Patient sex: M
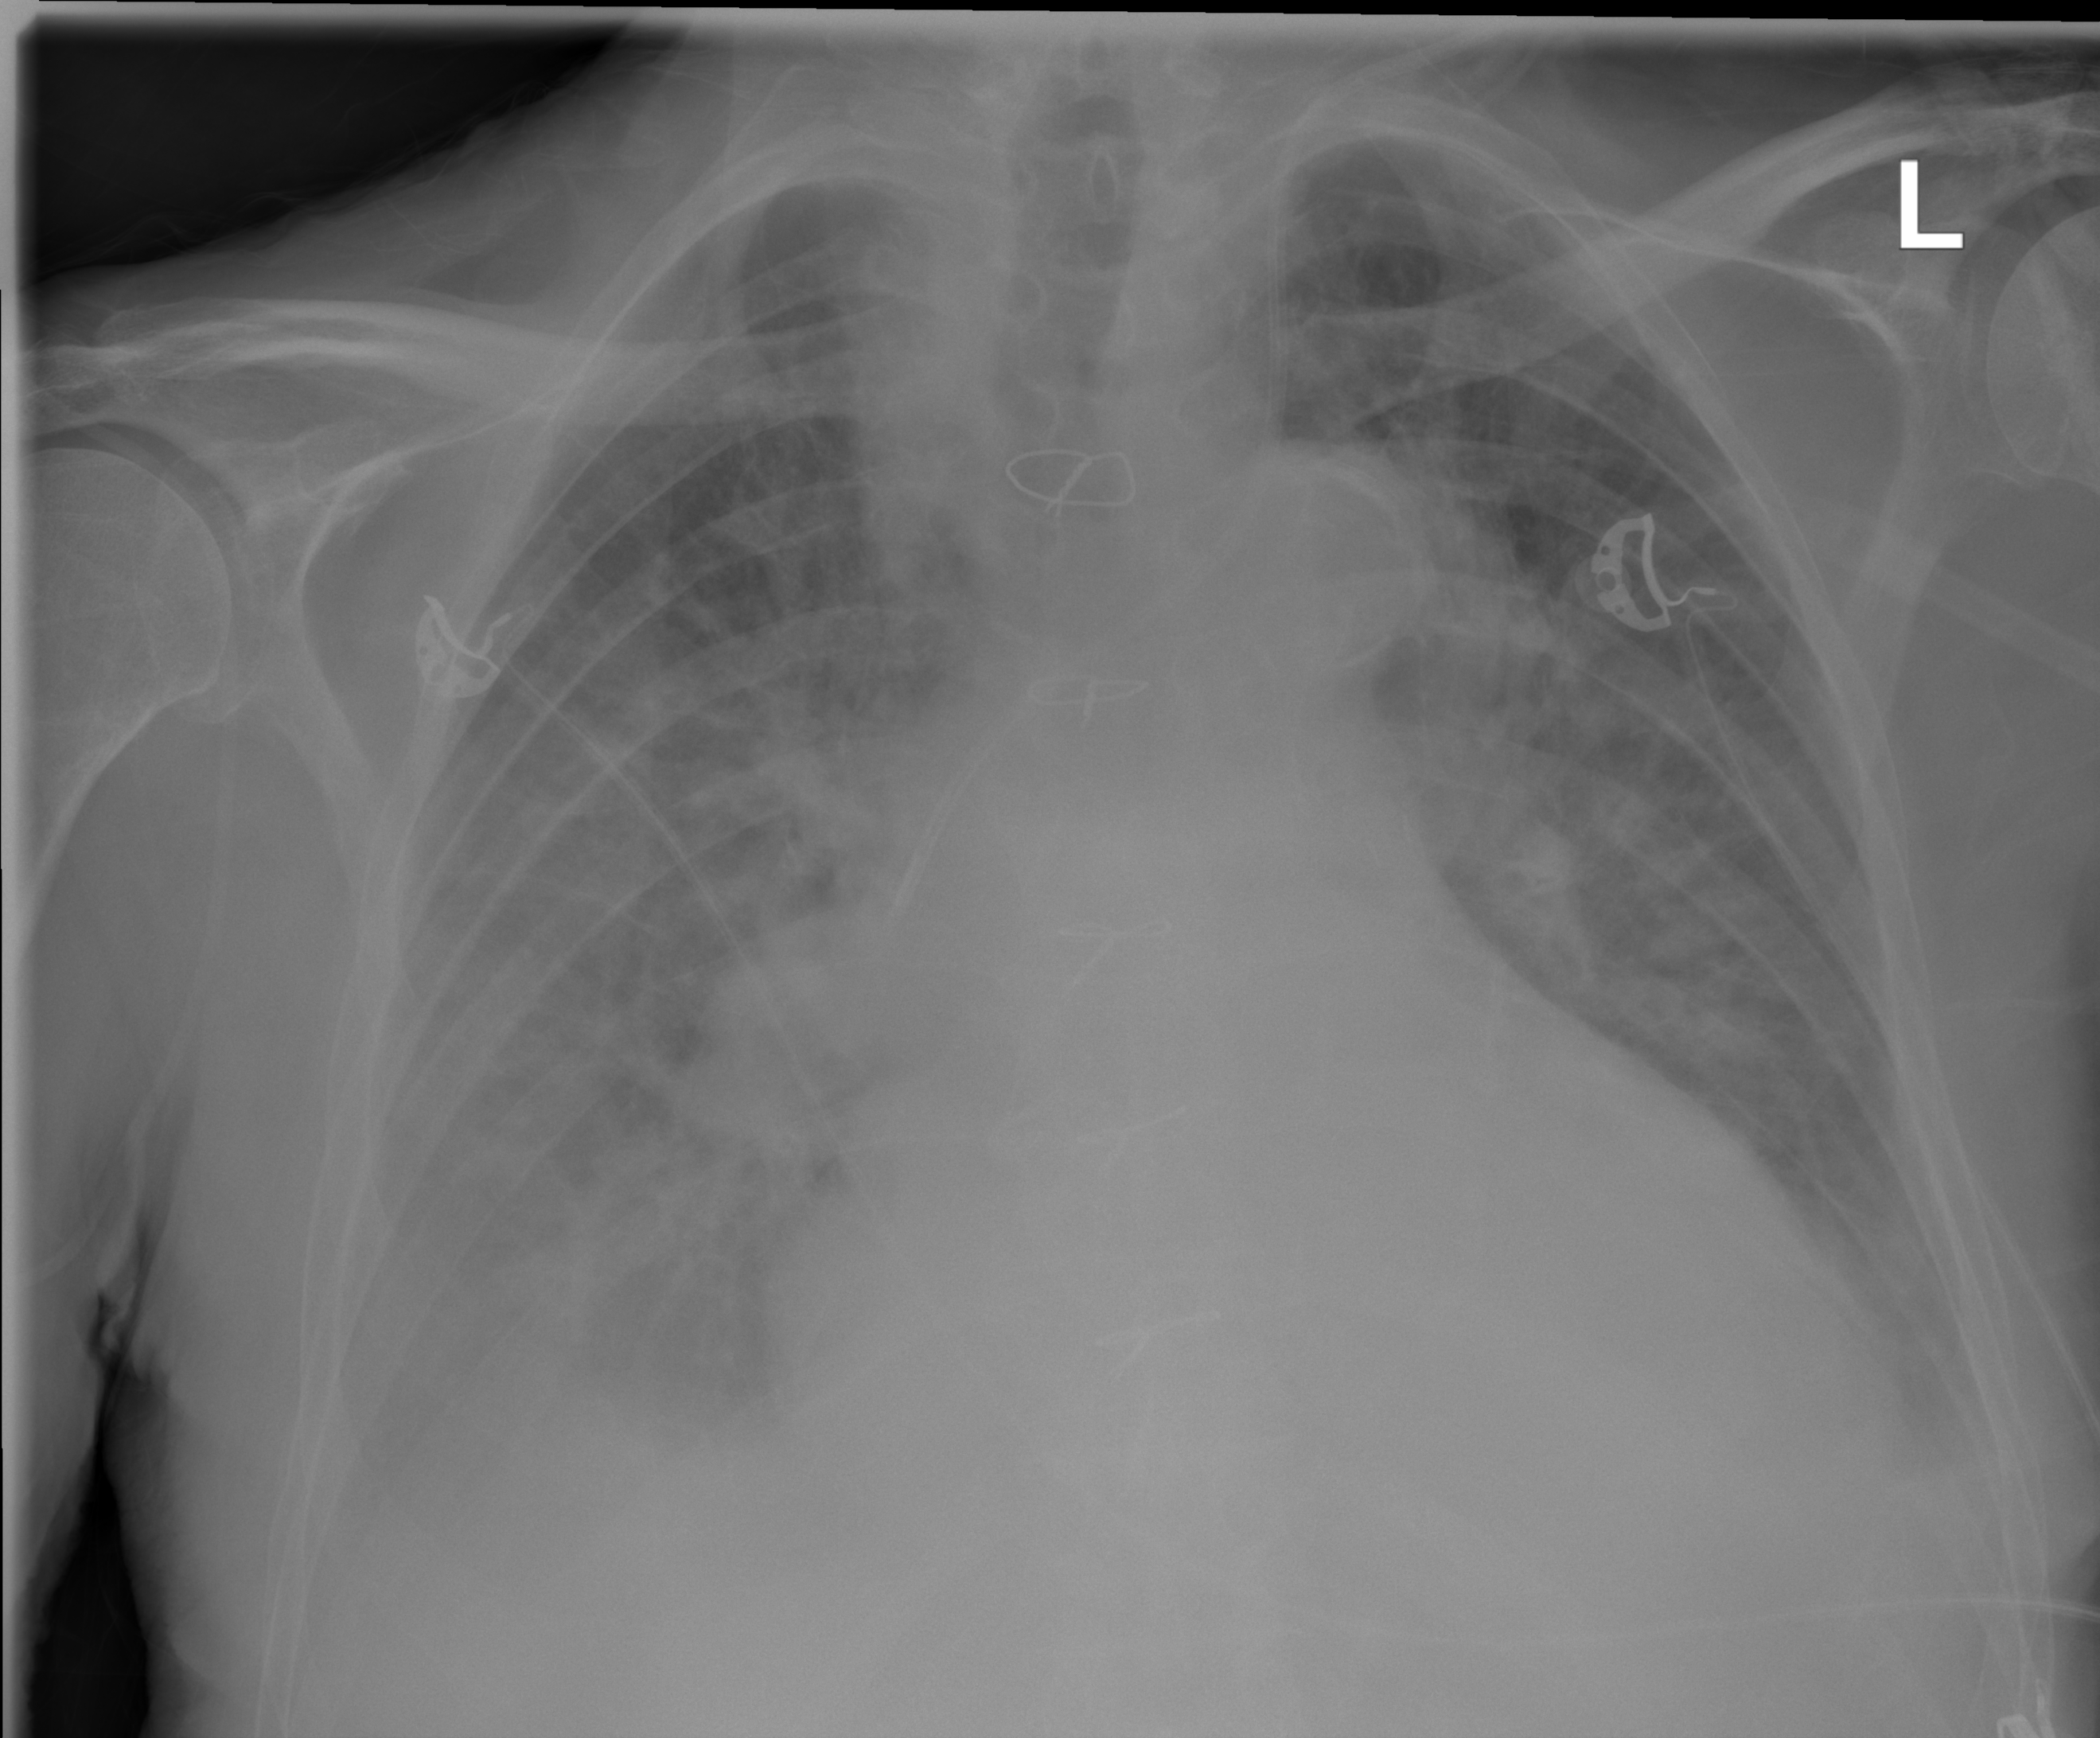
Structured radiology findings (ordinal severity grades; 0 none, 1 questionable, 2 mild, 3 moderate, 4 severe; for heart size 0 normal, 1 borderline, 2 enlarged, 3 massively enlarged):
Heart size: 2
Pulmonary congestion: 0
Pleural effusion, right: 3
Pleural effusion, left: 2
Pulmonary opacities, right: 3
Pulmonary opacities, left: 2
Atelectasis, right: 2
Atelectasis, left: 2